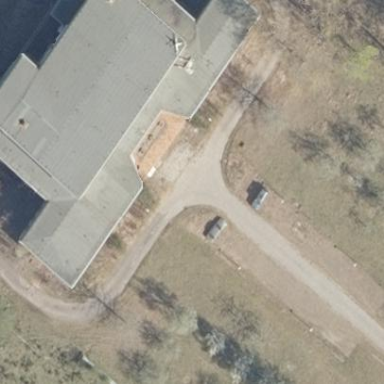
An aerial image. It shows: Service building.